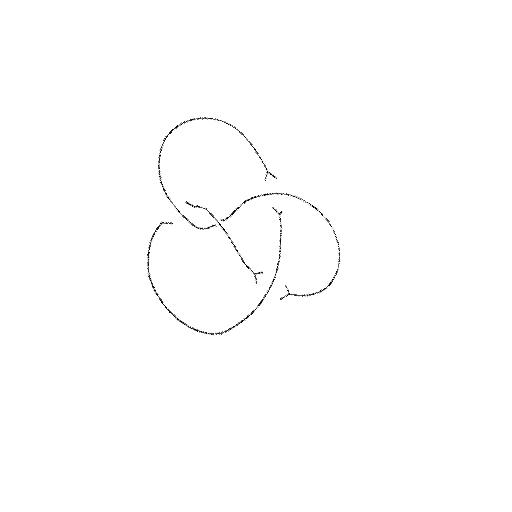
Crossing number: 4